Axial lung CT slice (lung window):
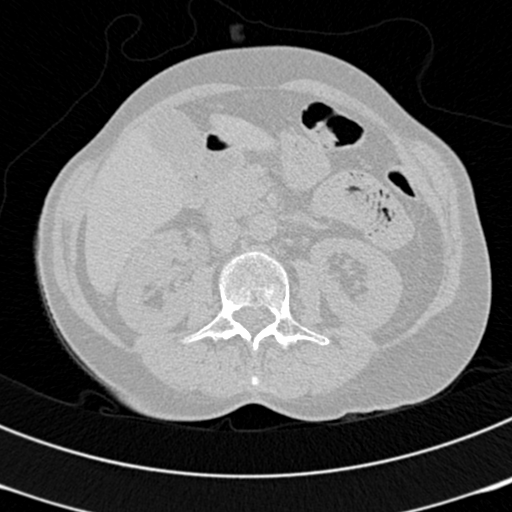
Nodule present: no